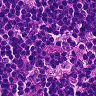
Metastatic tissue present: no